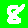
Digit: 8